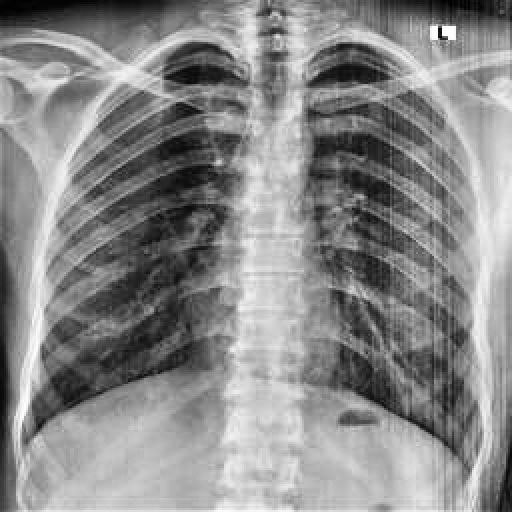
Finding: NORMAL